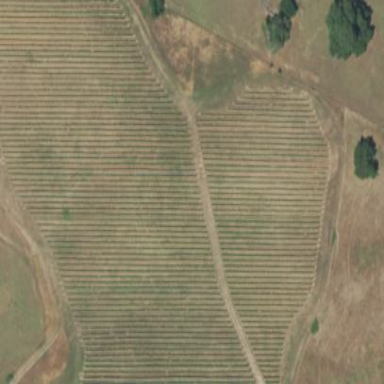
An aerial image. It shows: Vineyard with grape crops.